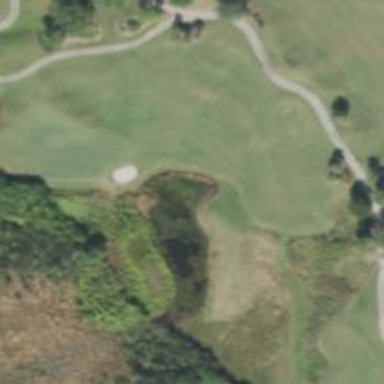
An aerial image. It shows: View of golf hole.